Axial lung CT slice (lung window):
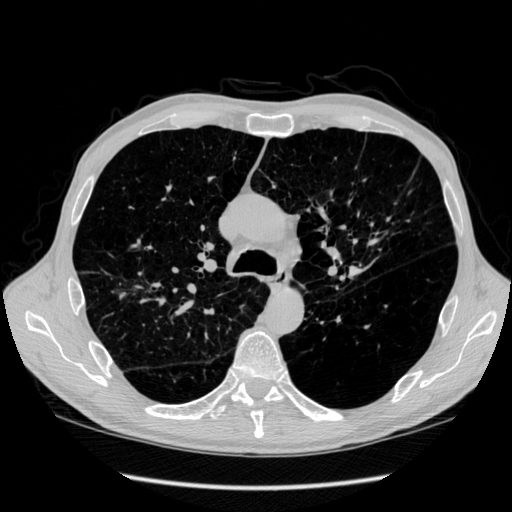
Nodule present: no